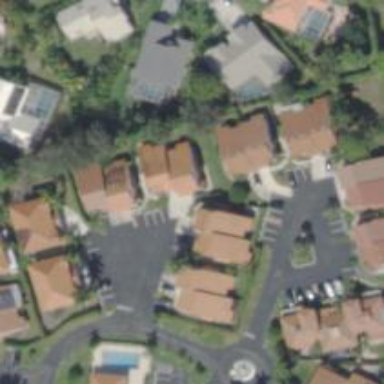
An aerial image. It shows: Living street.